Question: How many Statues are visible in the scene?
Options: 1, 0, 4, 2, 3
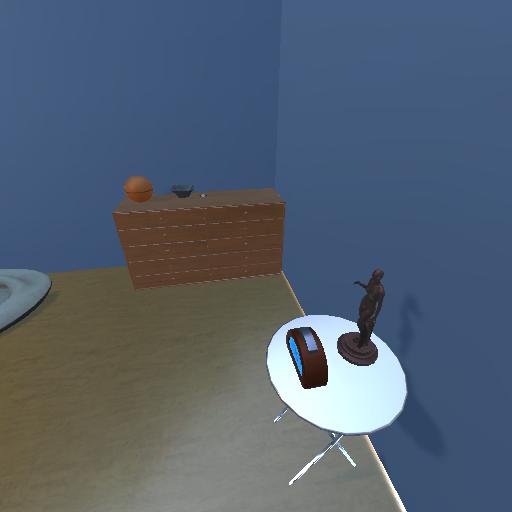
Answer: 1